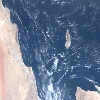
Label: water